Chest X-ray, PA view. Patient: 38 years old, sex F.
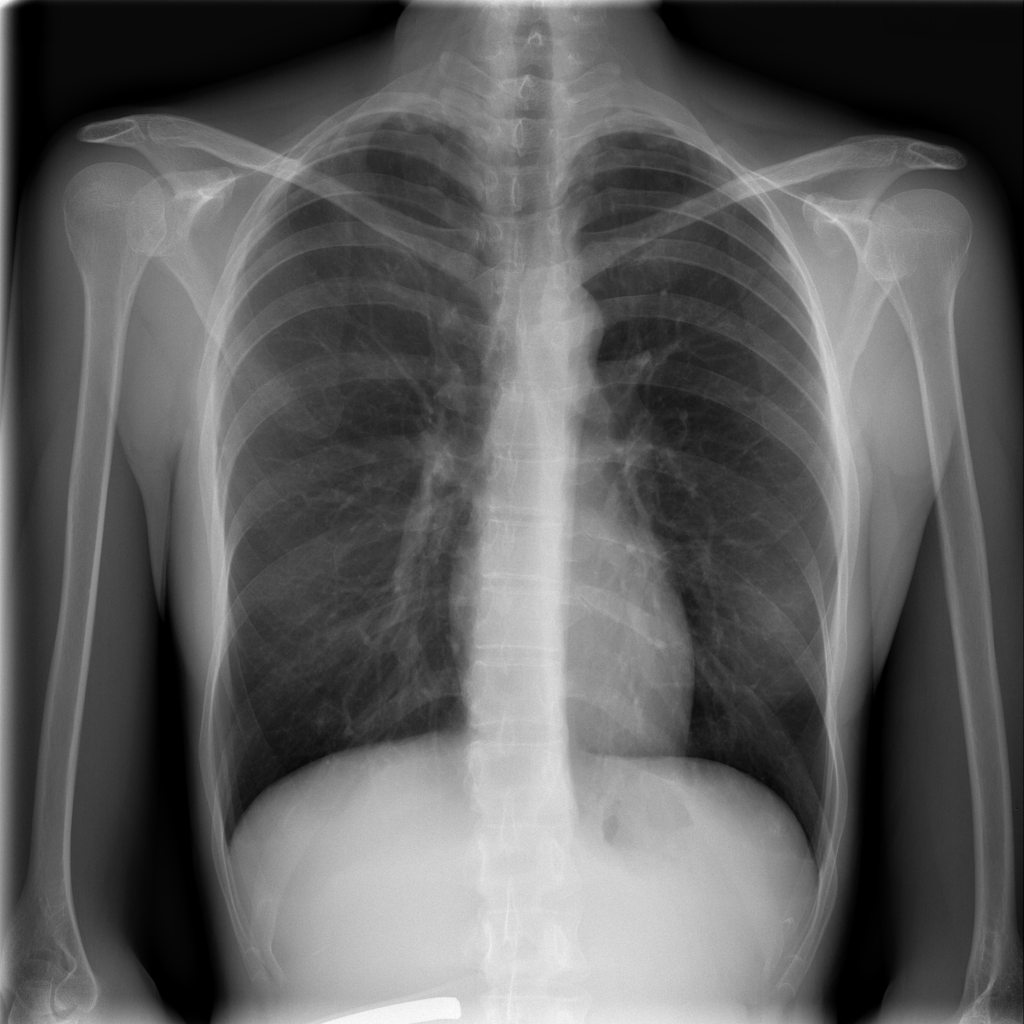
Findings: Fibrosis, Nodule, Pleural_Thickening